Question: I'm trying to figure out how to do the following grid with Bootstrap.
I'm not sure how I'd create the box (number 1) that spans two rows. The boxes are generated programmatically in the order they are laid out. Box 1 is a welcome message.

Any ideas on the best way to go with this?
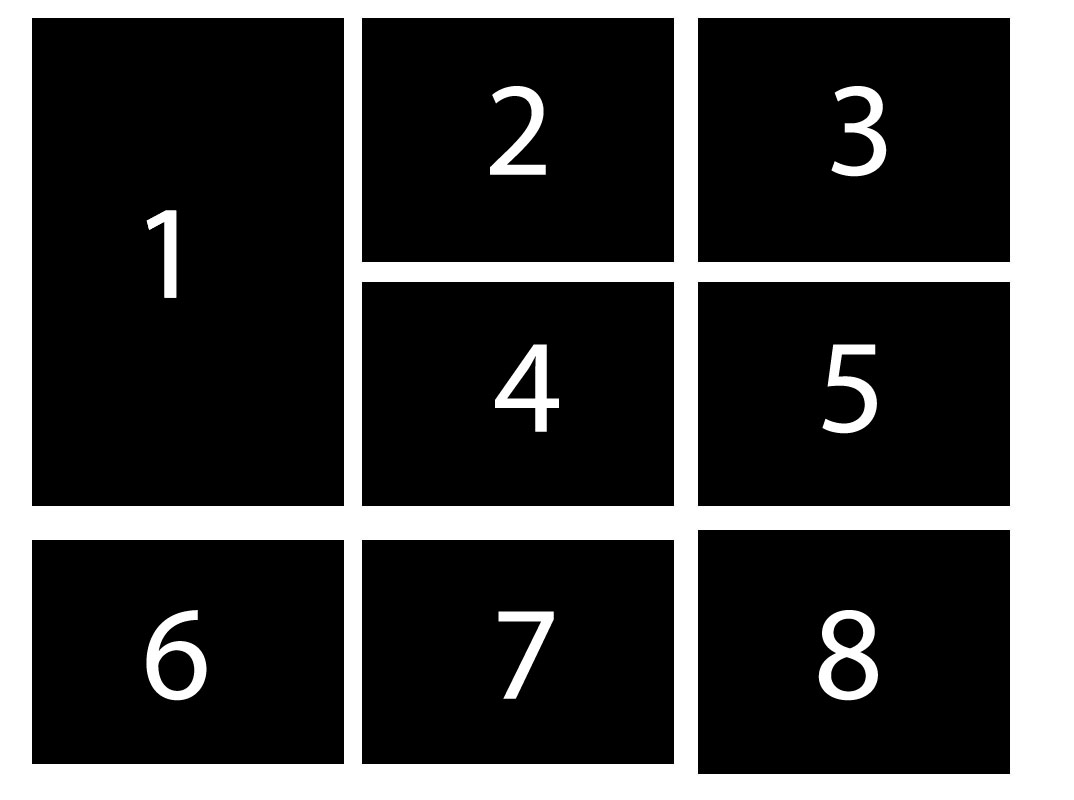
Answer: '''
<link href="https://maxcdn.bootstrapcdn.com/bootstrap/3.3.5/css/bootstrap.min.css" rel="stylesheet"/>
<div class="row">
<div class="col-md-4">
<div class="well">1
<br/>
<br/>
<br/>
<br/>
<br/>
</div>
</div>
<div class="col-md-8">
<div class="row">
<div class="col-md-6">
<div class="well">2</div>
</div>
<div class="col-md-6">
<div class="well">3</div>
</div>
</div>
<div class="row">
<div class="col-md-6">
<div class="well">4</div>
</div>
<div class="col-md-6">
<div class="well">5</div>
</div>
</div>
</div>
</div>
<div class="row">
<div class="col-md-4">
<div class="well">6</div>
</div>
<div class="col-md-4">
<div class="well">7</div>
</div>
<div class="col-md-4">
<div class="well">8</div>
</div>
</div>
'''
'''
<link href="https://cdnjs.cloudflare.com/ajax/libs/twitter-bootstrap/2.3.2/css/bootstrap.min.css" rel="stylesheet"/>
<div class="row-fluid">
<div class="span4"><div class="well">1<br/><br/><br/><br/><br/></div></div>
<div class="span8">
<div class="row-fluid">
<div class="span6"><div class="well">2</div></div>
<div class="span6"><div class="well">3</div></div>
</div>
<div class="row-fluid">
<div class="span6"><div class="well">4</div></div>
<div class="span6"><div class="well">5</div></div>
</div>
</div>
</div>
<div class="row-fluid">
<div class="span4">
<div class="well">6</div>
</div>
<div class="span4">
<div class="well">7</div>
</div>
<div class="span4">
<div class="well">8</div>
</div>
</div>
'''
See the demo on JSFiddle (Bootstrap 2): <URL>